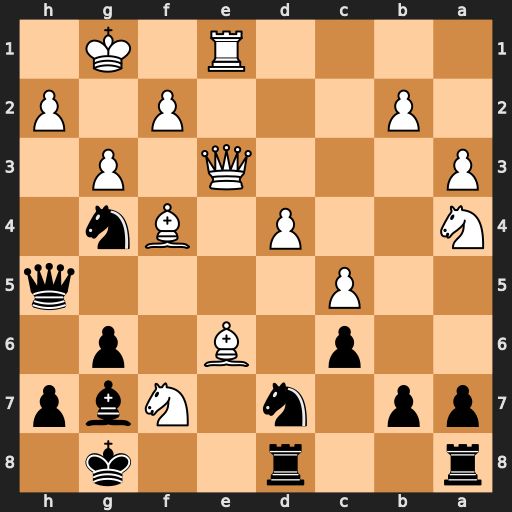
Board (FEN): r2r2k1/pp1n1Nbp/2p1B1p1/2P4q/N2P1Bn1/P3Q1P1/1P3P1P/4R1K1
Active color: b
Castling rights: -
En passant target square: -
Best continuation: Qxh2+ Kf1 Nxe3+